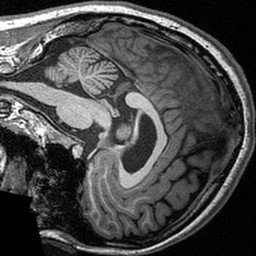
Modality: T1w
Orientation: sagittal
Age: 21
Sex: female
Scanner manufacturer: siemens
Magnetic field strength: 3 T
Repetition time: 2.53 s
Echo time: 0.00309 s